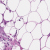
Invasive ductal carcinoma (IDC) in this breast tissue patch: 0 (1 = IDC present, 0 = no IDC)